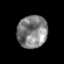
Tissue: prostate
Cell type: Epithelial cells
Senescence score: 0.3037
Nuclear area (px): 952
Mean DAPI intensity: 128.668